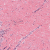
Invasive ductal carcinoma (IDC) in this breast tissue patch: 0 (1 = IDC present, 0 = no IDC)